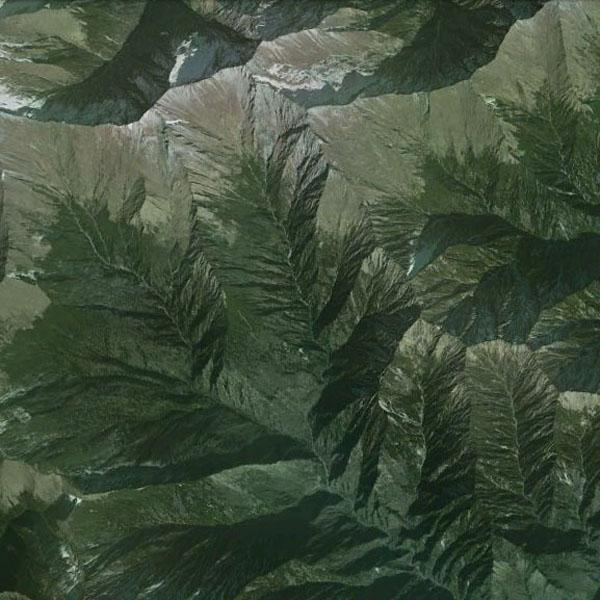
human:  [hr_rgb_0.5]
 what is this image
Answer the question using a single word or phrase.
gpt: mountains